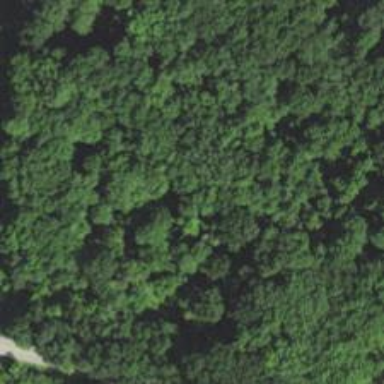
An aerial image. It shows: Nature reserve in woodland area.